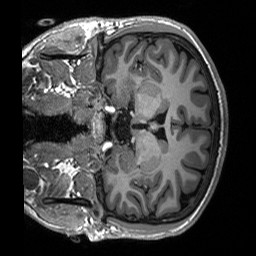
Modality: T1w
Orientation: coronal
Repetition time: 8 s
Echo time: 0.066 s